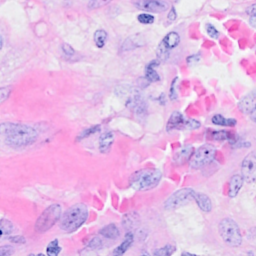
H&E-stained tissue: Breast